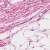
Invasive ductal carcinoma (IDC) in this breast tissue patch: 0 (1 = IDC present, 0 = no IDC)